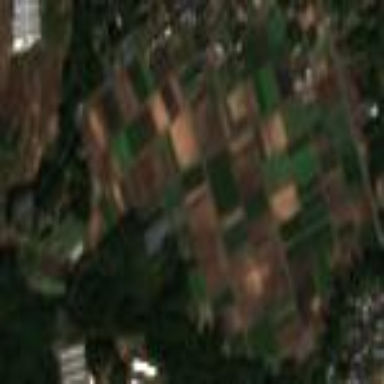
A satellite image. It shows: Picturesque farmland scene.